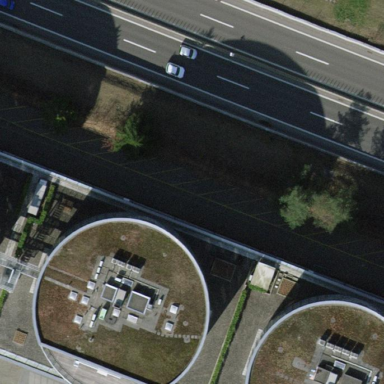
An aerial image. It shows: Office building with flat roof.